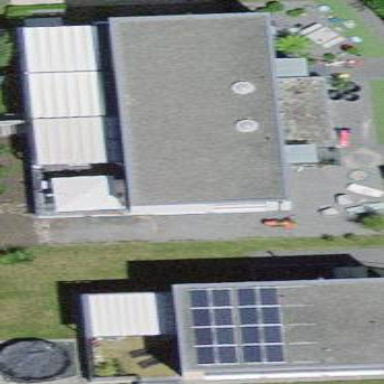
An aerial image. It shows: Terrace building with flat roof.